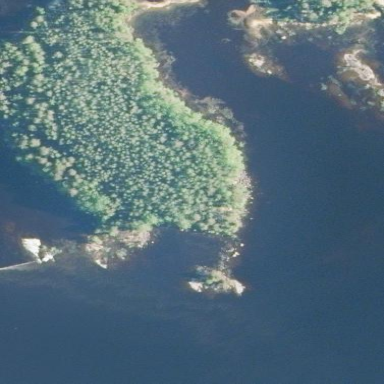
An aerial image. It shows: Islet.